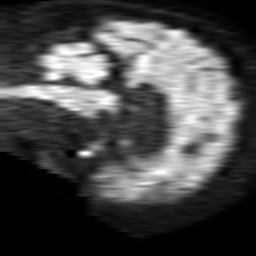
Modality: TRACE
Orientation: sagittal
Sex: male
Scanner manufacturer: philips
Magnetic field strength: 1.5 T
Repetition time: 3.406 s
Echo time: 0.06922 s